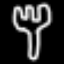
Label: fork